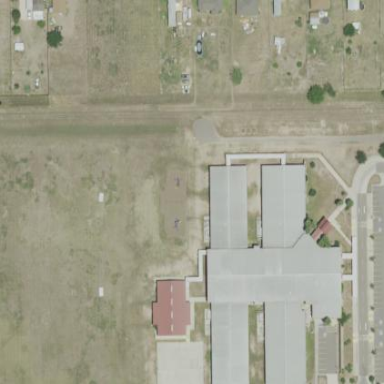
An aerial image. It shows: School.